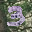
Label: 3